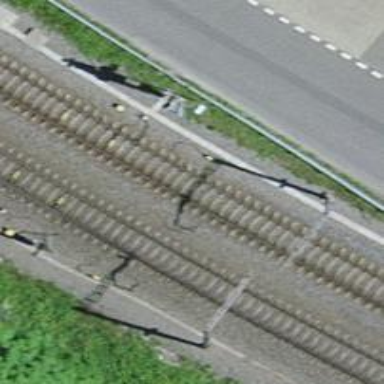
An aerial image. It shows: Railway signal.